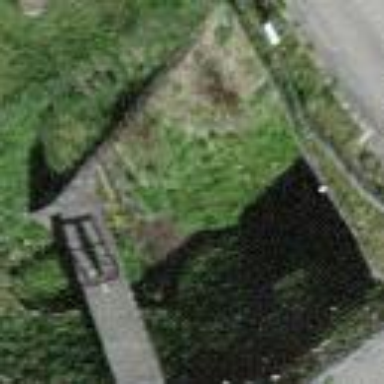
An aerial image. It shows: Retaining wall.